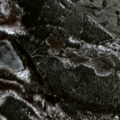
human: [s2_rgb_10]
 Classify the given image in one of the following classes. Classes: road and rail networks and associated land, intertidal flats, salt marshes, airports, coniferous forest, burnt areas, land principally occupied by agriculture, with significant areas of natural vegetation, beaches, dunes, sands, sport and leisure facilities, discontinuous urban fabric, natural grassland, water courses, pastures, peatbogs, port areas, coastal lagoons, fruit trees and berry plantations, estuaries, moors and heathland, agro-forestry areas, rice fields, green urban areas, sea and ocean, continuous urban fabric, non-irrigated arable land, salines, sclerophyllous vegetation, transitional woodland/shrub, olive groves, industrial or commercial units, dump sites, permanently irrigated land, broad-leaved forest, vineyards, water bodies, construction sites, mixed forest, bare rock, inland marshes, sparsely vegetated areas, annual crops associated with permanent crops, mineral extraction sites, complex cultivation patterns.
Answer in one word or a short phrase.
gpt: coniferous forest, transitional woodland/shrub, peatbogs